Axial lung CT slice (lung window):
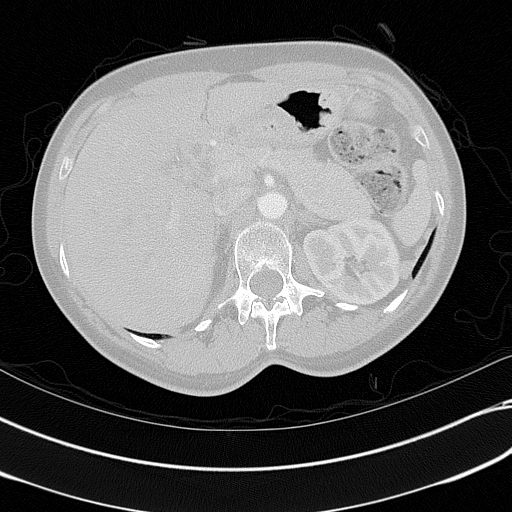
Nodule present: no